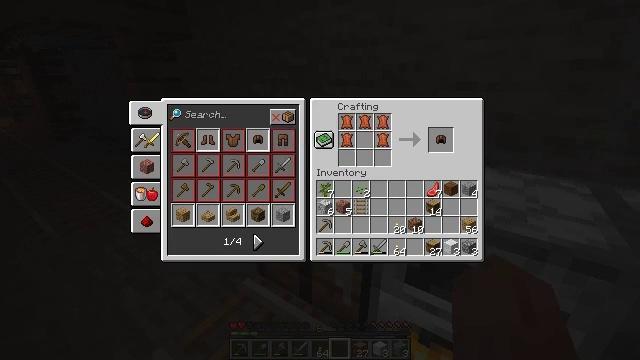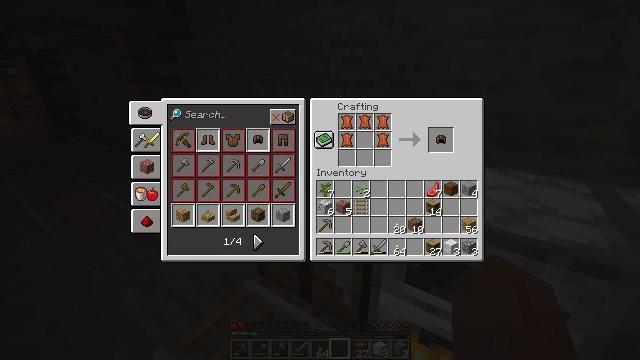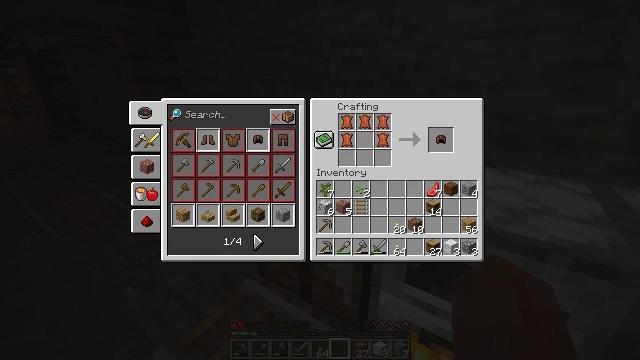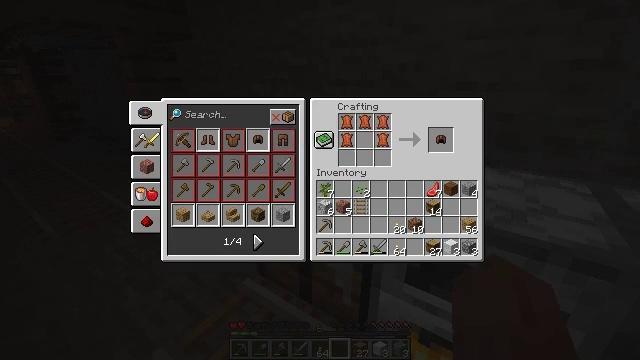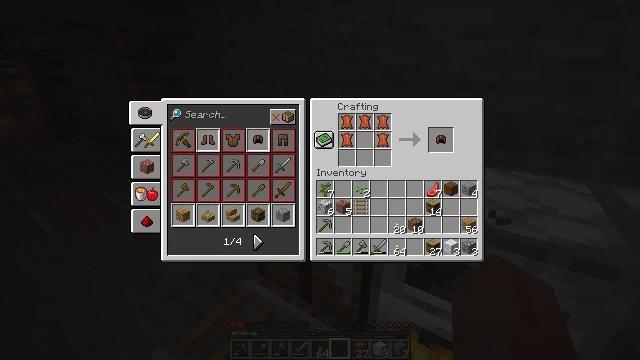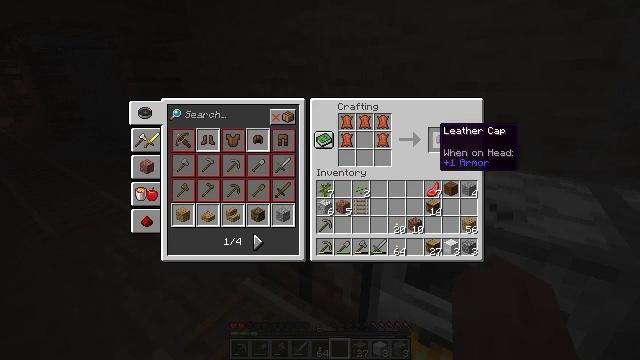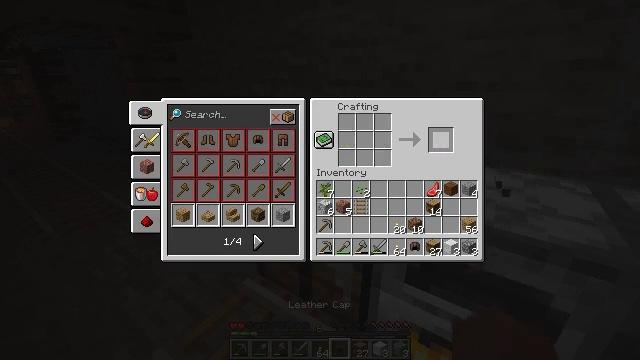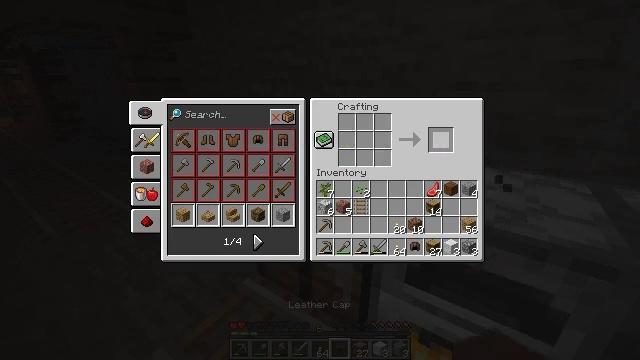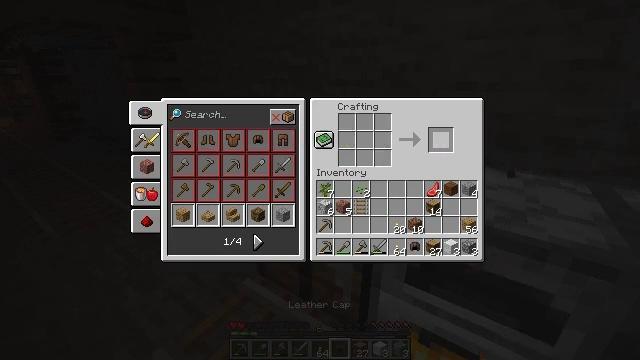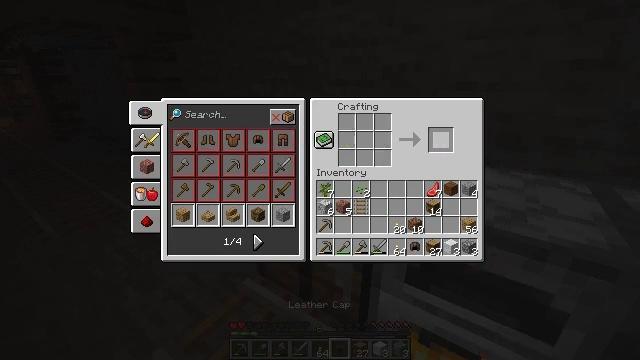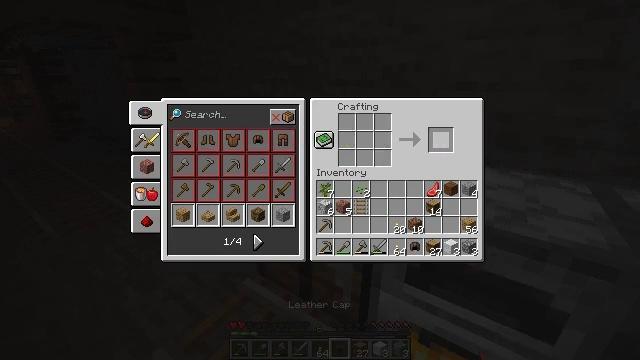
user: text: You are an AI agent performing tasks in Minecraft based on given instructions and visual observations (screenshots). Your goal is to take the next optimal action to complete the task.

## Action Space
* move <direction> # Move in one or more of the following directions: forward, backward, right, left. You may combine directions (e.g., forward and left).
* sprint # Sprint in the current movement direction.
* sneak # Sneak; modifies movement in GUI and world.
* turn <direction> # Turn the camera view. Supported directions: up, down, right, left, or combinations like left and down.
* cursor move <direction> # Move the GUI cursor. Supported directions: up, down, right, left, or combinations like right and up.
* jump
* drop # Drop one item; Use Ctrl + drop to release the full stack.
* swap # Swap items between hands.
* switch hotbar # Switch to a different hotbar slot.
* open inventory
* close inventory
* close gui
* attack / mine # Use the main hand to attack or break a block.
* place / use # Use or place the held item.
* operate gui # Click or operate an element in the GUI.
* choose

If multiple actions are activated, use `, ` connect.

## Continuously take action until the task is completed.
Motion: motion action
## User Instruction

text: Use leather to craft a leather helmet in the crafting table.
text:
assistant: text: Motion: sneak, cursor move right
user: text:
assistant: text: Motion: sneak, cursor move right
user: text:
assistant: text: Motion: sneak
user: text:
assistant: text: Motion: sneak
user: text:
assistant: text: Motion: sneak
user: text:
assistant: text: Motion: sneak, operate gui
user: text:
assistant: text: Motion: sneak, operate gui
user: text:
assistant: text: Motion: sneak
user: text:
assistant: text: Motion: sneak
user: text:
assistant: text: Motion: sneak
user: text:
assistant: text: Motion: sneak